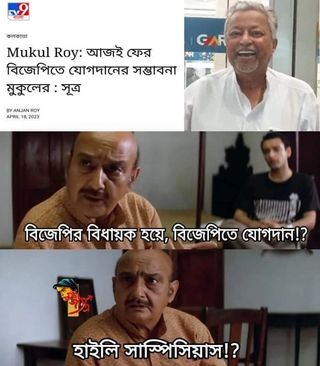
Text: আজই ফের বিজেপিতে যোগদানের সম্ভাবলা মুকুলের : সূত্র বিজেপির বিধায়ক হয়ে বিজেপিতে যোগদান? হাইলি সাস্পিসিয়াস!?
Label: Hate
Hate category: Political
Targeted group: Organization